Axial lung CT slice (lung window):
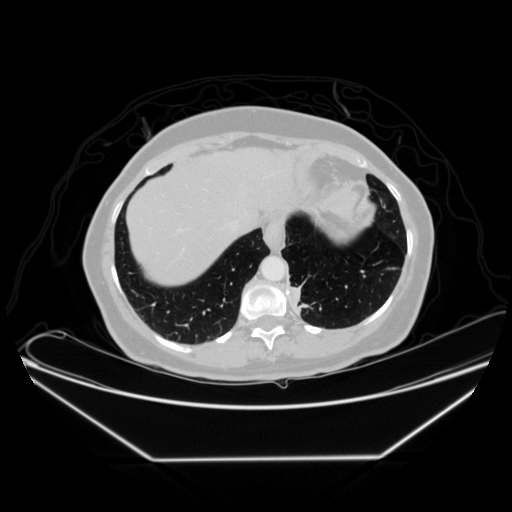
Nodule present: no